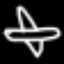
Label: airplane